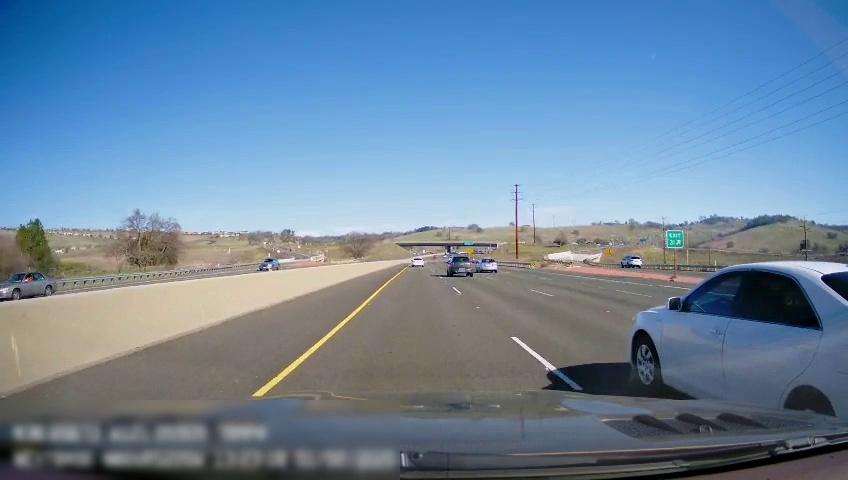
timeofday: Day
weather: Sunny
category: Drivable Space
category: Drivable Space
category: Drivable Space
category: Vehicles | Car
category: Vehicles | SUV
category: Vehicles | Car
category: Vehicles | Car
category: Vehicles | Car
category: Vehicles | SUV
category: Vehicles | SUV
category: Lanes | Current Lane
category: Lanes | Current Lane
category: Lanes | Alternate Lane
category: Lanes | Alternate Lane
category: Lanes | Alternate Lane
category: Lanes | Opposite Lane
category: Traffic | Signs